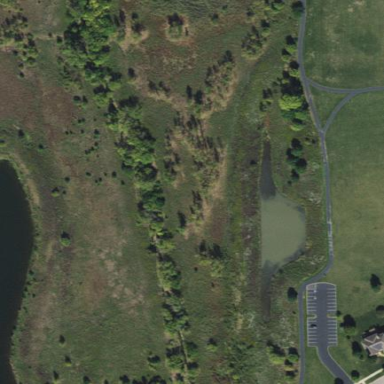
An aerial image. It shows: Beautiful wet meadow natural wetland.